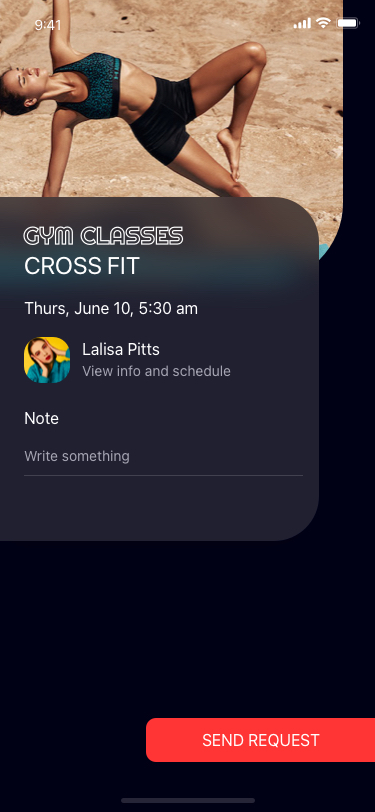
Text in this UI design:
SEND REQUEST
CROSS FIT
Lalisa Pitts
View info and schedule
Thurs, June 10, 5:30 am
Note
Write something